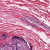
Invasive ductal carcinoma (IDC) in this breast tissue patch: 0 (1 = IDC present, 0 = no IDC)